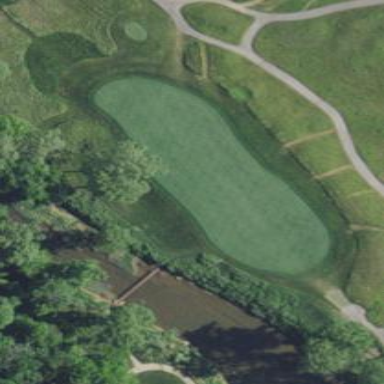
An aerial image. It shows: Area of rough grass used for golf.